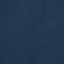
Land use / land cover class: SeaLake